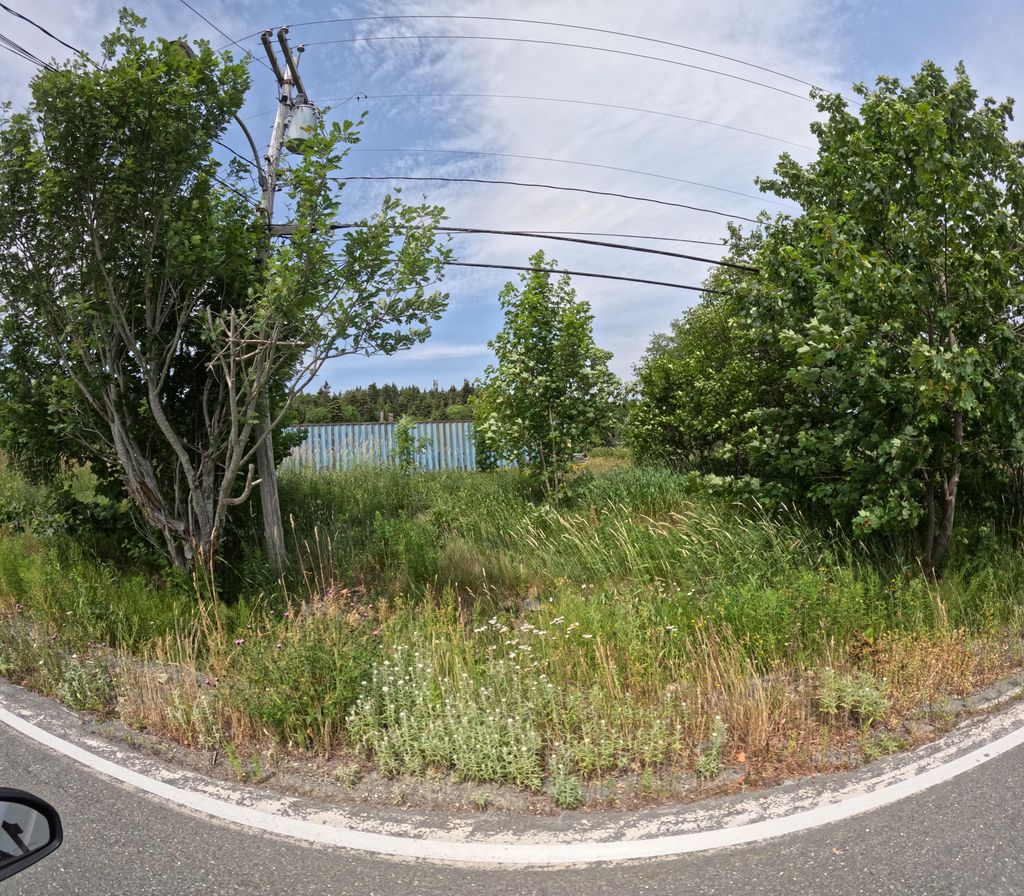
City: st_johns